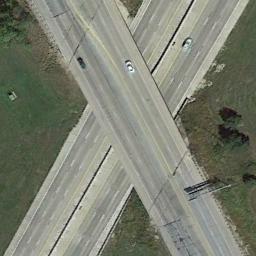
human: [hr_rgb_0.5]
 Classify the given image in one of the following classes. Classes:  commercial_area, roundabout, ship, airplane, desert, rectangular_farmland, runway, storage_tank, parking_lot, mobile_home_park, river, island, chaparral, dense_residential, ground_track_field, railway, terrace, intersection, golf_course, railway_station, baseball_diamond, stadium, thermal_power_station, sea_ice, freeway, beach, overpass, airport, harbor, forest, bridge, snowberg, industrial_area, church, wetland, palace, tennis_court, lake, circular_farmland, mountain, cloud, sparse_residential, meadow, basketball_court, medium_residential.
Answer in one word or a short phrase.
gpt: overpass